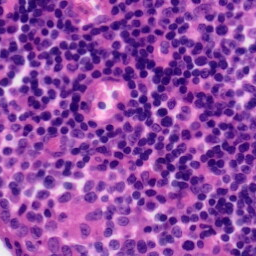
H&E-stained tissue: Tonsil